Interaction volume radius: 5 \u00c5
Interaction volume height: 20 \u00c5
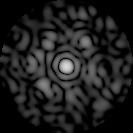
Disorder parameter: 0.8027